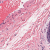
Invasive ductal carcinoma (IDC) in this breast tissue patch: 0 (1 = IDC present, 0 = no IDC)